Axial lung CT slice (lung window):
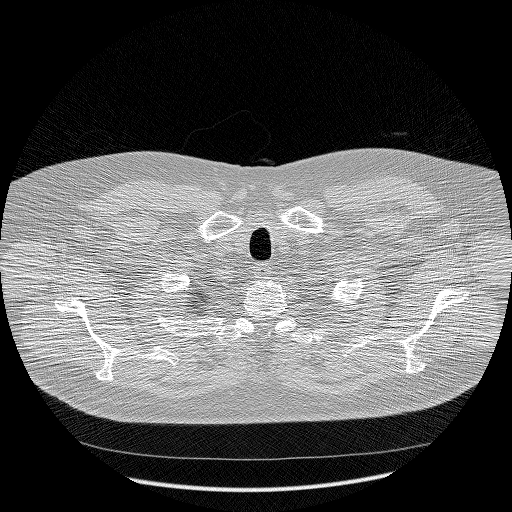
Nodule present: no